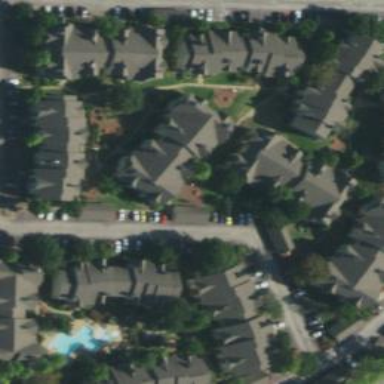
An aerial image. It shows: Residential area with apartments.